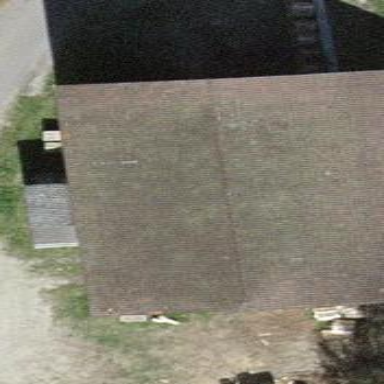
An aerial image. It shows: Farm building.